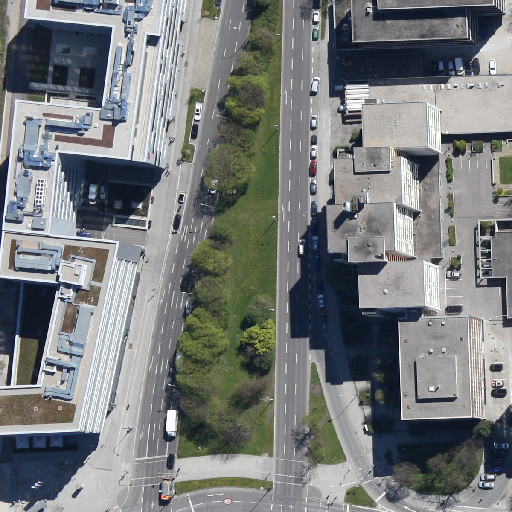
Referring expression: building along the road